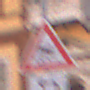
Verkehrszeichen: SchleuderOderRutschgefahr
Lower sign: RichtungsangabeDurchPfeile2
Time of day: SunriseSunset
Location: Outdoor (Urban)
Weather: Clear
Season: NotSpecified
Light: Natural